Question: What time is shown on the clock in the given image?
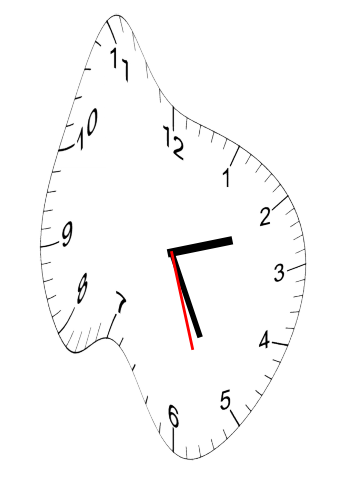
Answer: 02:25:27